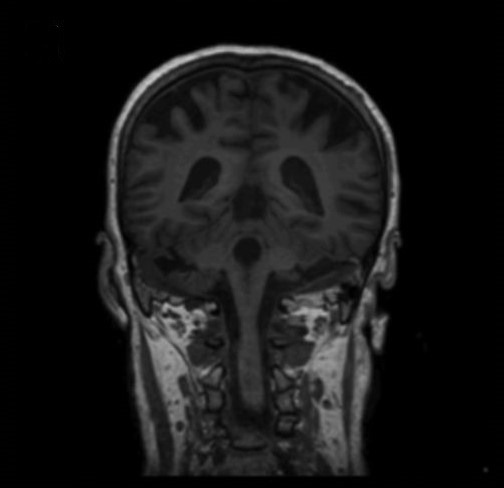
Label: notumor